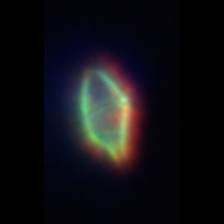
Taxon: Gyrodinium
Group: Dinoflagellates